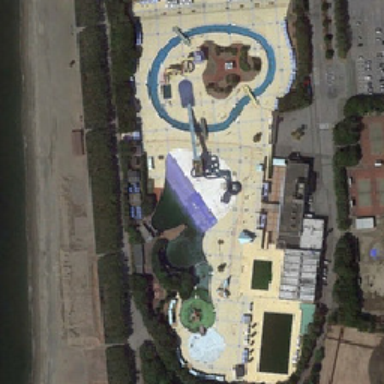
The park has a meeting place for people 's rest and entertainment .